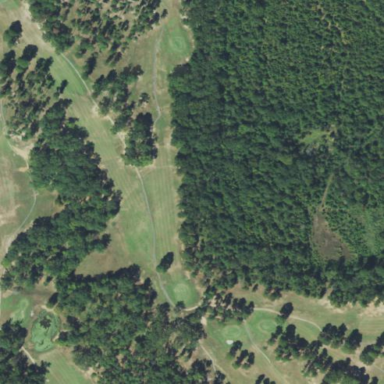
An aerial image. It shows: Golf course surrounded by greenery.